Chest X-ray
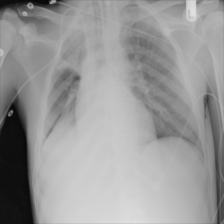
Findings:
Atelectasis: negative
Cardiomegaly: negative
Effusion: negative
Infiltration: negative
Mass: negative
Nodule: negative
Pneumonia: negative
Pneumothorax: negative
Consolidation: negative
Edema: negative
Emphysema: negative
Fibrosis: negative
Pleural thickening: negative
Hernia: negative